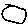
Label: moon